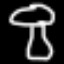
Label: mushroom